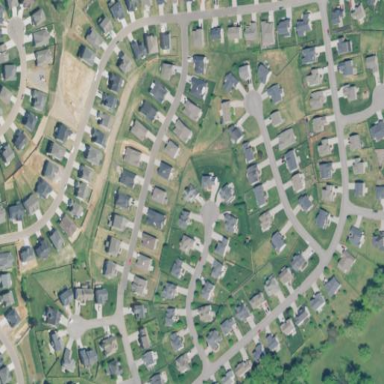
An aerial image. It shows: This residential area consists of single-family homes.